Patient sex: M
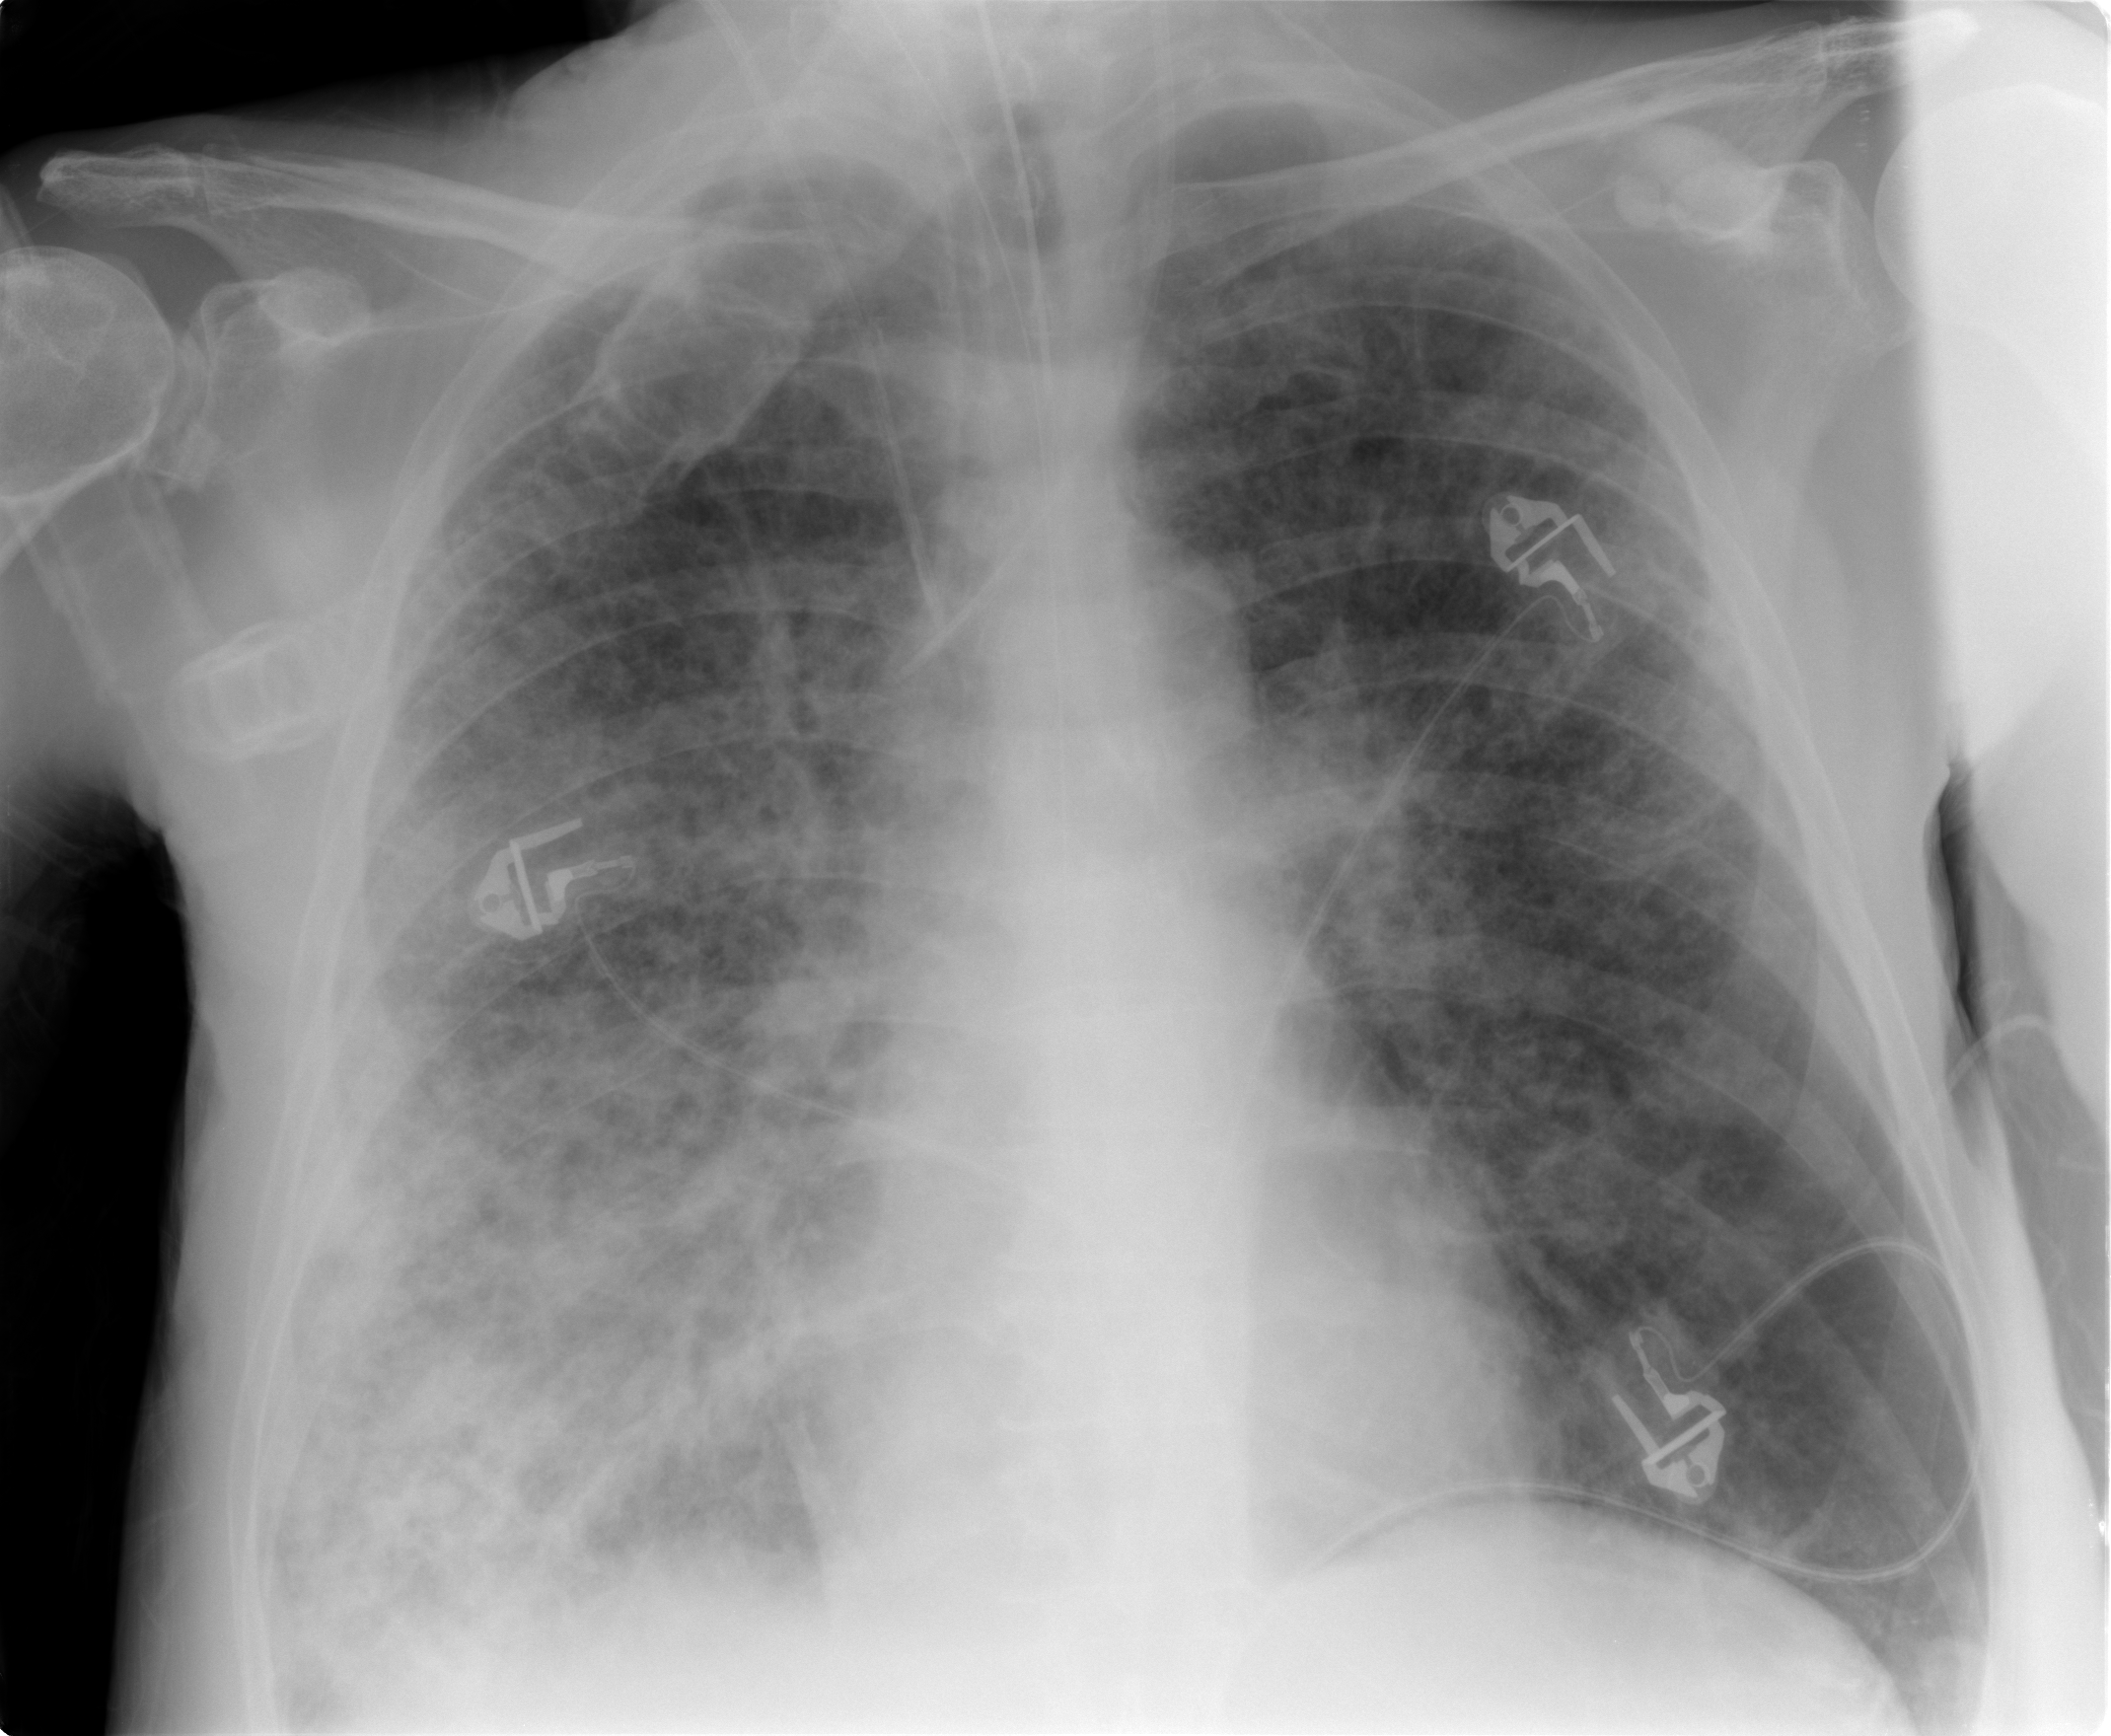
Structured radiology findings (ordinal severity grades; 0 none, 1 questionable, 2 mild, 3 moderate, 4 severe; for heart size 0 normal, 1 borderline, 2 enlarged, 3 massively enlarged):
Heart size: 0
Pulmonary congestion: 3
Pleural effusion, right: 2
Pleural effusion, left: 0
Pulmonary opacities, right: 4
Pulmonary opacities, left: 3
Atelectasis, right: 3
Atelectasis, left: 3